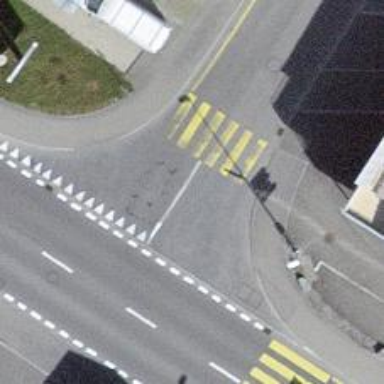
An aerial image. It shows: Road with "give way" sign.